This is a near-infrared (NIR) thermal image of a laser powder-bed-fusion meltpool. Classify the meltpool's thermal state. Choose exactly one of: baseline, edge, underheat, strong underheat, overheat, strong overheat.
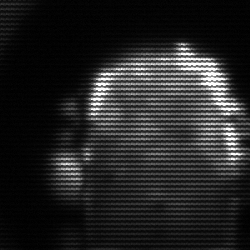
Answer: baseline